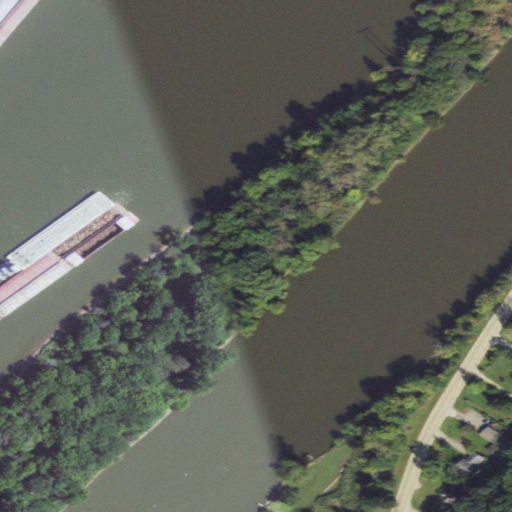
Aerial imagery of island in Illinois named Mayo Island containing open water, woody wetlands, low intensity development, grassland, medium intensity development, herbaceous wetlands, and deciduous forest